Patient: sex F, age 36
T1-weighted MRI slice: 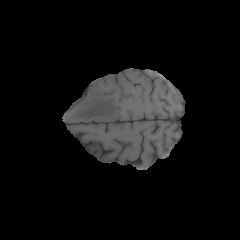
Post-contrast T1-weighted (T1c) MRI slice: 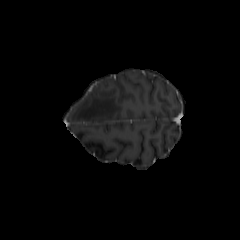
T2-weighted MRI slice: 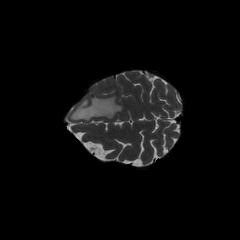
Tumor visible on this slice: yes
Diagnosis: Glioblastoma, IDH-wildtype
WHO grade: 4